Question: I am using cmake to try to build mbedtls. I got the .zip from github, un-zipped it, then I "cd"ed into the directory of mbedtls.
I get errors like these, no matter what subdirectory/directory im in i can not build it successfully.
the cmake command:
'cmake Visual Studio 10 .'
'''
CMake Error at CMakeLists.txt:172 (add_library):
Cannot find source file:
error.c
Tried extensions .c .C .c++ .cc .cpp .cxx .cu .m .M .mm .h .hh .h++ .hm
.hpp .hxx .in .txx
CMake Error at CMakeLists.txt:172 (add_library):
No SOURCES given to target: mbedcrypto
'''

this is the directory i am in. All the subdirectories/cmake files are there. my question is... How can i build mbedtls on windows?
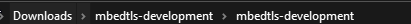
Answer: Get a <URL> rather than a snapshot of the development branch.
Alternatively, in the 3.0+ development branch, according to the <URL>:
> The source code of Mbed TLS includes some files that are automatically generated by scripts and whose content depends only on the Mbed TLS source, not on the platform or on the library configuration. These files are not included in the development branch of Mbed TLS, but the generated files are included in official releases. (...)
Before running 'cmake',
> On Windows, run 'scripts\make_generated_files.bat' to generate all the configuration-independent files.
This requires 'perl', 'python' and a C compiler. You may need to set the 'CC' environment variable to the path to 'cl.exe' from Visual Studio.